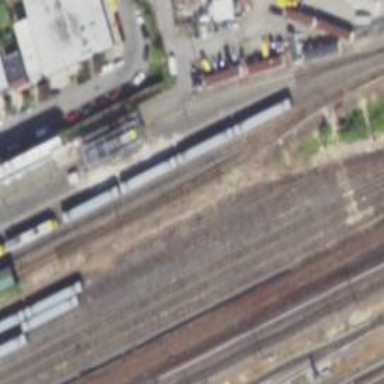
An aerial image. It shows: Railway yard used for servicing trains.